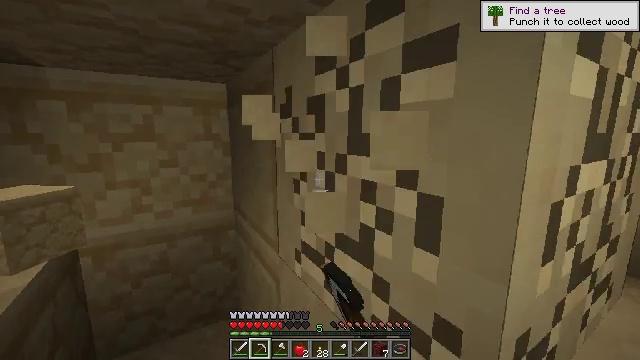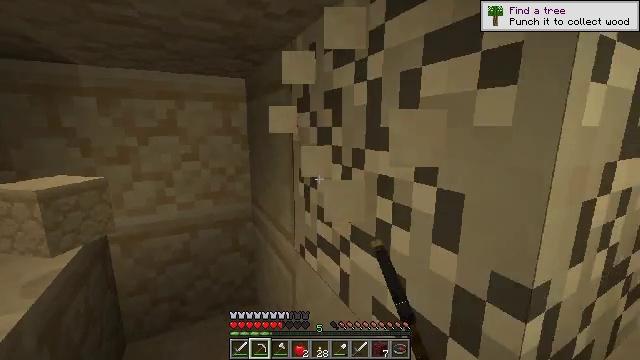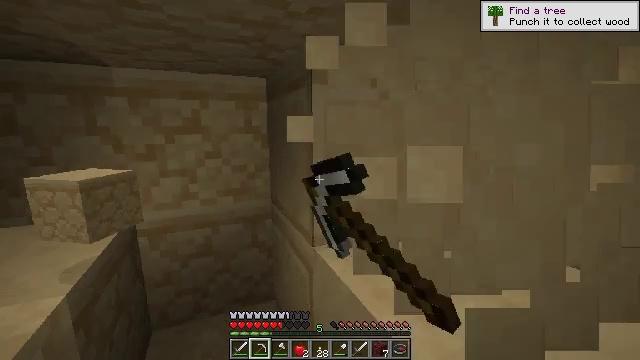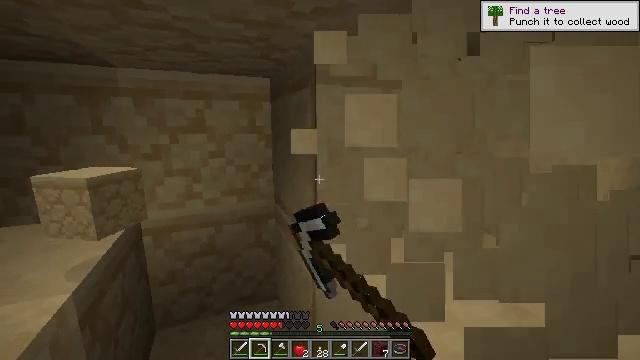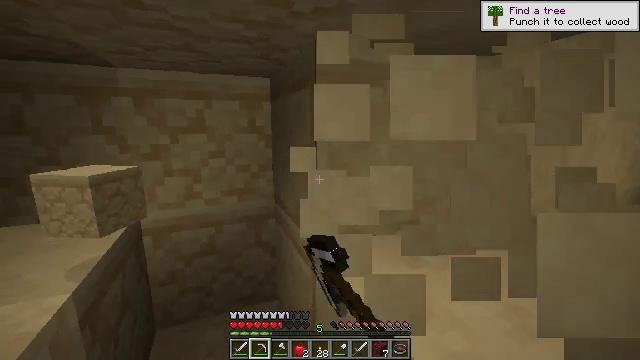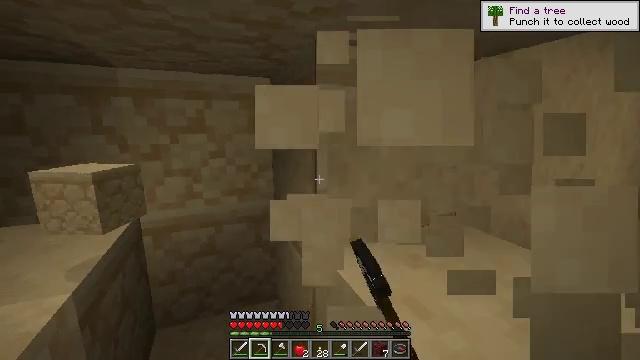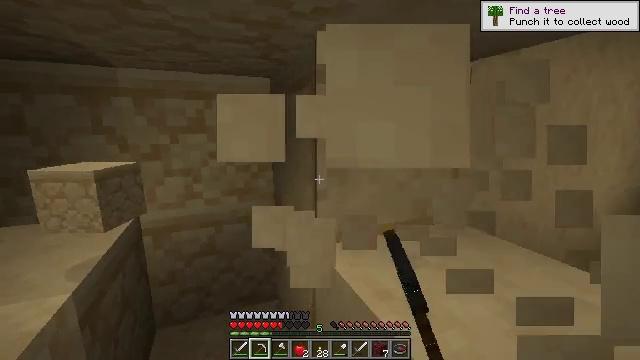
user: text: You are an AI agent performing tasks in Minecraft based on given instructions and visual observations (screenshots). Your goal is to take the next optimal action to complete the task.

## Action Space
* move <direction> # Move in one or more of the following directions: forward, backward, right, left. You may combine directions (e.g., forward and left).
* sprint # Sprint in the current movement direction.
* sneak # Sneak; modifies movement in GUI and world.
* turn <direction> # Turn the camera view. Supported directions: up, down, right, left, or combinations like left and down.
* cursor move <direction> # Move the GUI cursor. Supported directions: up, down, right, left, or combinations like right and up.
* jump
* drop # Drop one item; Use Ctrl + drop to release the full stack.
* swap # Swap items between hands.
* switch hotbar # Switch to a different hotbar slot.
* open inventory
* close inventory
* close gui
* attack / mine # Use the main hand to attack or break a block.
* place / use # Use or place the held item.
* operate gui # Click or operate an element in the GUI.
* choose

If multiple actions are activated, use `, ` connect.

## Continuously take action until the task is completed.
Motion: motion action
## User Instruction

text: Dig up the smooth sandstone block.
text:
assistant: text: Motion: turn left and down, attack / mine
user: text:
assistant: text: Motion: turn left, attack / mine
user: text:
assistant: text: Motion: no_op
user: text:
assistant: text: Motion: no_op
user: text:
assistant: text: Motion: no_op
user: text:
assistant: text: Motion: no_op
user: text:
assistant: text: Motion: no_op